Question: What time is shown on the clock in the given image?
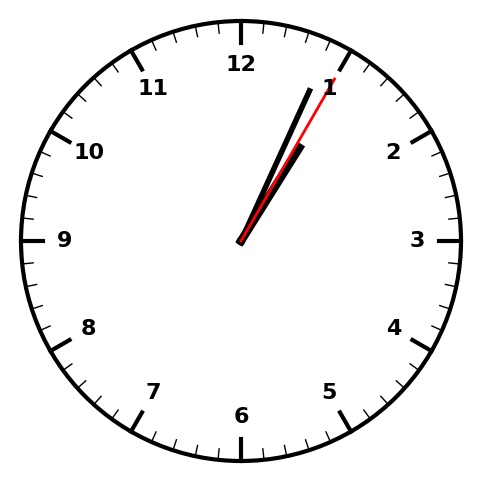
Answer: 01:04:05